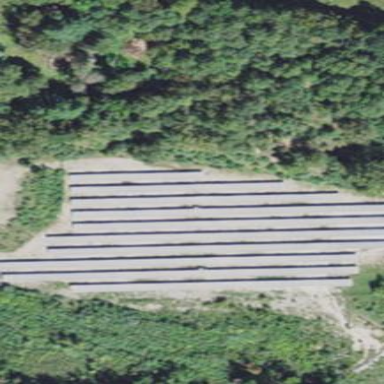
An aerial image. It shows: Solar power plant with photovoltaic technology. The plant generates electricity and is enclosed by fence.